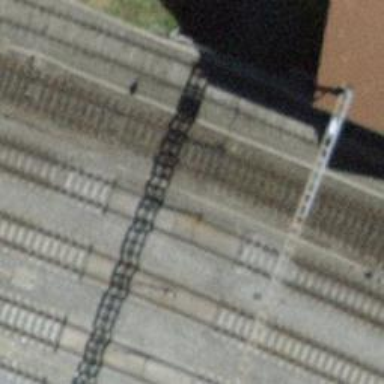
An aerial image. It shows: Railway switch.